Question: The following is my issued codes (<URL>.
'''
a{
text-decoration: none;
}
'''
'''
<a href="#">
<img src="http://lorempixel.com/32/32/"/>
</a>
<a href="#">
<img src="http://lorempixel.com/32/32/"/>
</a>
'''
The result isn't strange seemingly. But if I check it with browser's built-in developer tools, the 'a' tag has an incorrect size. In Chrome (latest version), the 'img' tag is normal (32 * 32px). But the 'a' tag is odd (38 * 21px or 32 * 21px).
This image might help:

Firefox has the same issue. I think it isn't browser-specific.
How can I fix it gracefully?
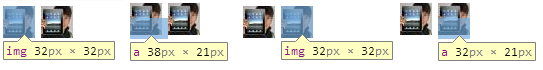
Answer: These two styles make the blocks appear correctly:
'''
a{
display:inline-block;
}
img{
display:block;
}
'''
It's because of how the 'inline' and 'block' level elements are rendered. You can still on an 'inline' link that is wrapped around the image everywhere where the image is but it just as if you couldn't.
<URL>
as rendered in Firefox: